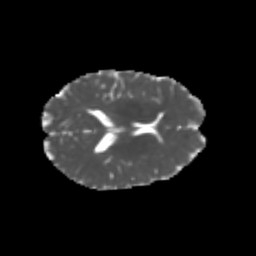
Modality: MD
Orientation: axial
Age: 31
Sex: female
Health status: healthy